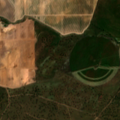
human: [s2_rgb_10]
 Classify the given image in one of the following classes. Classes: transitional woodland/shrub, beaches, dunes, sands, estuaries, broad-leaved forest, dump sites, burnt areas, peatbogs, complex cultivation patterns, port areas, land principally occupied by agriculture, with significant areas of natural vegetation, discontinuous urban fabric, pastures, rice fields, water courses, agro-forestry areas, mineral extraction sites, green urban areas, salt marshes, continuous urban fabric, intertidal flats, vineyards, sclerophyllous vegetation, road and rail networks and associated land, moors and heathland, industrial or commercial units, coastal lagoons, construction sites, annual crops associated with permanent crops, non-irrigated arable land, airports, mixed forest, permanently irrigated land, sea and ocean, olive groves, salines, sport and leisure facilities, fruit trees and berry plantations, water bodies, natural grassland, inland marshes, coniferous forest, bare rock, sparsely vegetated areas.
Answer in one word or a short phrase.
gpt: continuous urban fabric